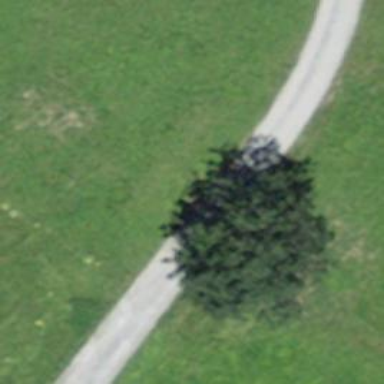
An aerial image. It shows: Unpaved service road with tracktype grade of 2.